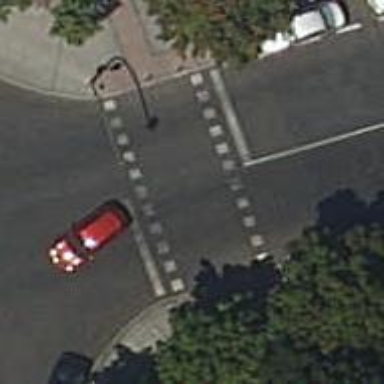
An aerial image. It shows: Road crossing with traffic signals.